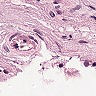
Metastatic tissue present: no